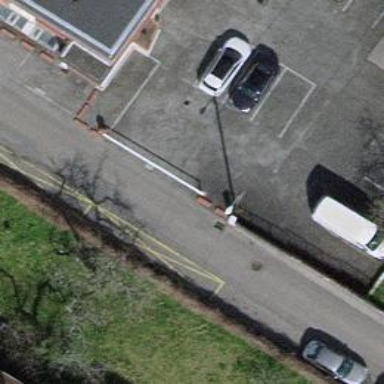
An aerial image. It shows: Lift gate barrier.